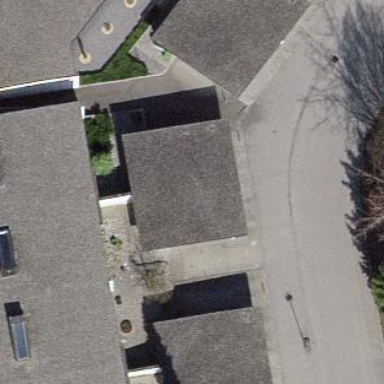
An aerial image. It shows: Garage.